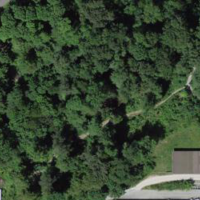
EUNIS habitat code: 41
Species observed at this site:
Fraxinus excelsior
Impatiens parviflora
Vulpes vulpes
Fagus sylvatica
Sciurus vulgaris
Erithacus rubecula
Anthyllis vulneraria
Acer pseudoplatanus
Troglodytes troglodytes
Coccinella septempunctata
Arum maculatum
Equisetum hyemale
Mespilus germanica